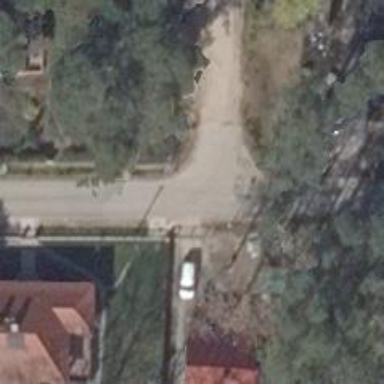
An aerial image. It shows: Residential road with compacted surface.